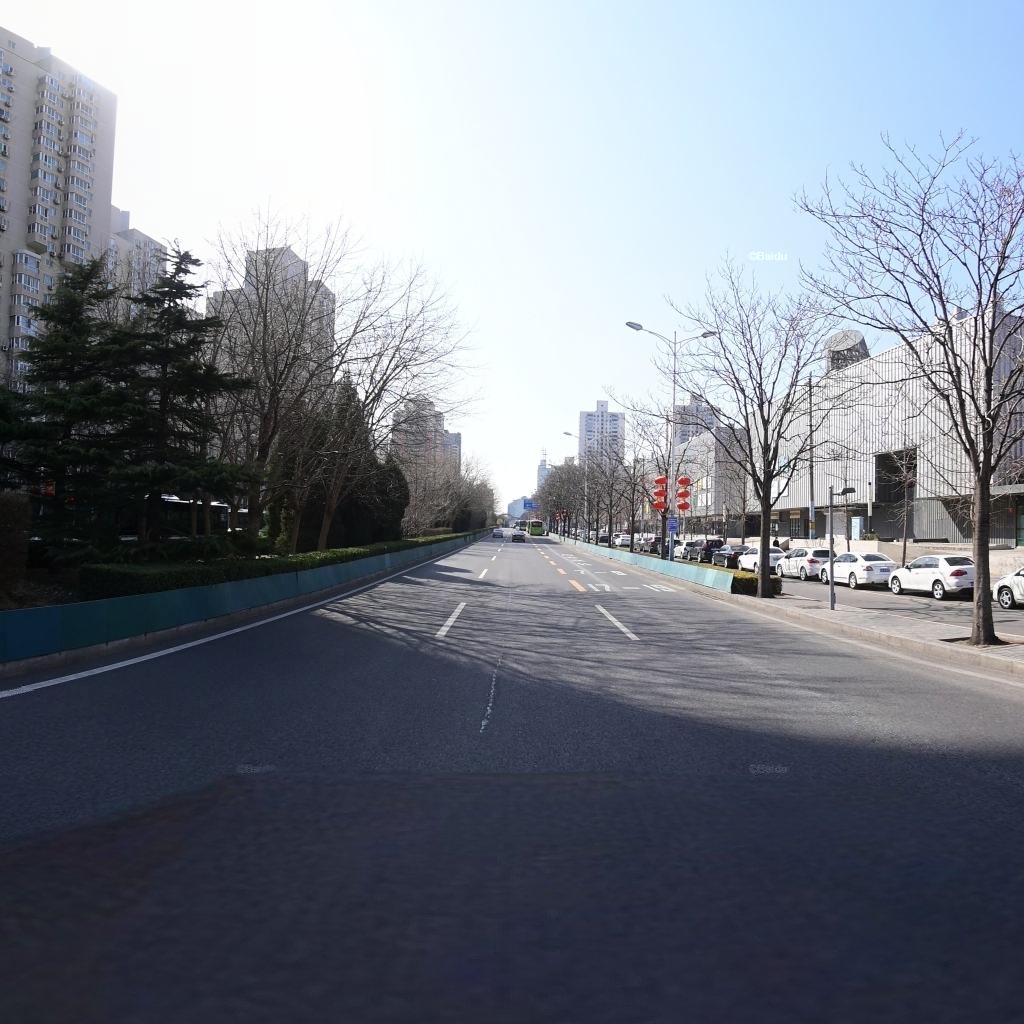
Region: Chaoyang
Road damage annotations: longitudinal patch